Question: I've created a PLY file and I'm trying to open it with blender.
Unfortunately it doesn't work and I can't understand why or how exactly that PLY stuff work.
<URL>.
and
Error message:

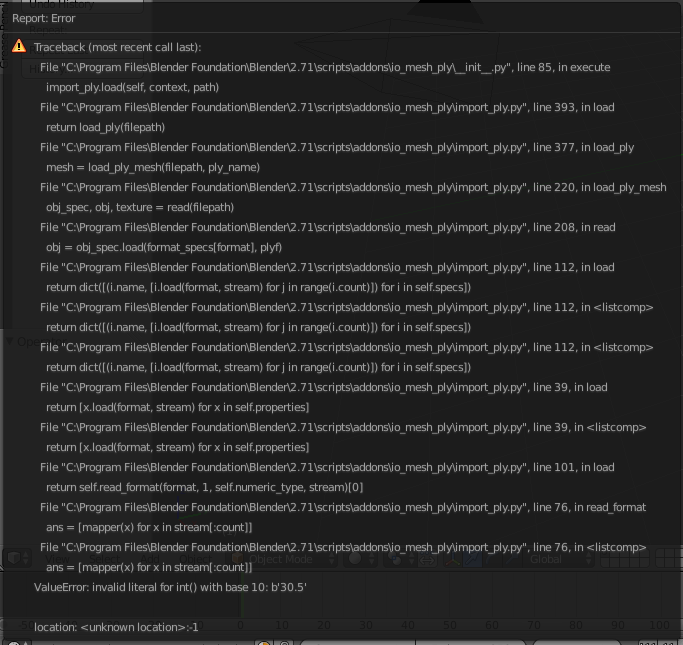
Answer: I'm guessing you are making the ply file by hand or your own exporter.
The second last line in your screenshot is the clue to the answer - 'Invalid literal for int() with base 10: b'30.5'' 30.5 happens to be the second number on your first data line.
In your file you have
'''
property int32 x
property int32 y
property int32 z
property uchar red
property uchar green
property uchar blue
'''
This would specify what data is on each line. 'int32' is a 32 bit integer which will only hold whole numbers, but you have several ending with '.5'
If you want integers only then ensure the data matches that specification. If you want to use floating point numbers then specify 'float' for the x,y,z data elements.